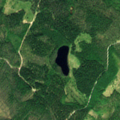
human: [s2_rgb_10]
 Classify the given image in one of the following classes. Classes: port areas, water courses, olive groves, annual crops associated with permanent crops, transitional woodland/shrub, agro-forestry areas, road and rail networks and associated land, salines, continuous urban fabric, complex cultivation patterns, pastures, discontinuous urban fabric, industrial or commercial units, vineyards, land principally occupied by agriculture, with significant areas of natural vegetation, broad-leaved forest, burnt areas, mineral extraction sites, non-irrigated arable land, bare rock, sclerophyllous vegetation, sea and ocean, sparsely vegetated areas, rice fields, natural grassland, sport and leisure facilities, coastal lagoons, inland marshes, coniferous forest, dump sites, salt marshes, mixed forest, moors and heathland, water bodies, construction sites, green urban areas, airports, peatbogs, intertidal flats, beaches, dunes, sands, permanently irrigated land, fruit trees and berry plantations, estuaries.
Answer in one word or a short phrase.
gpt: coniferous forest, mixed forest